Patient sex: M
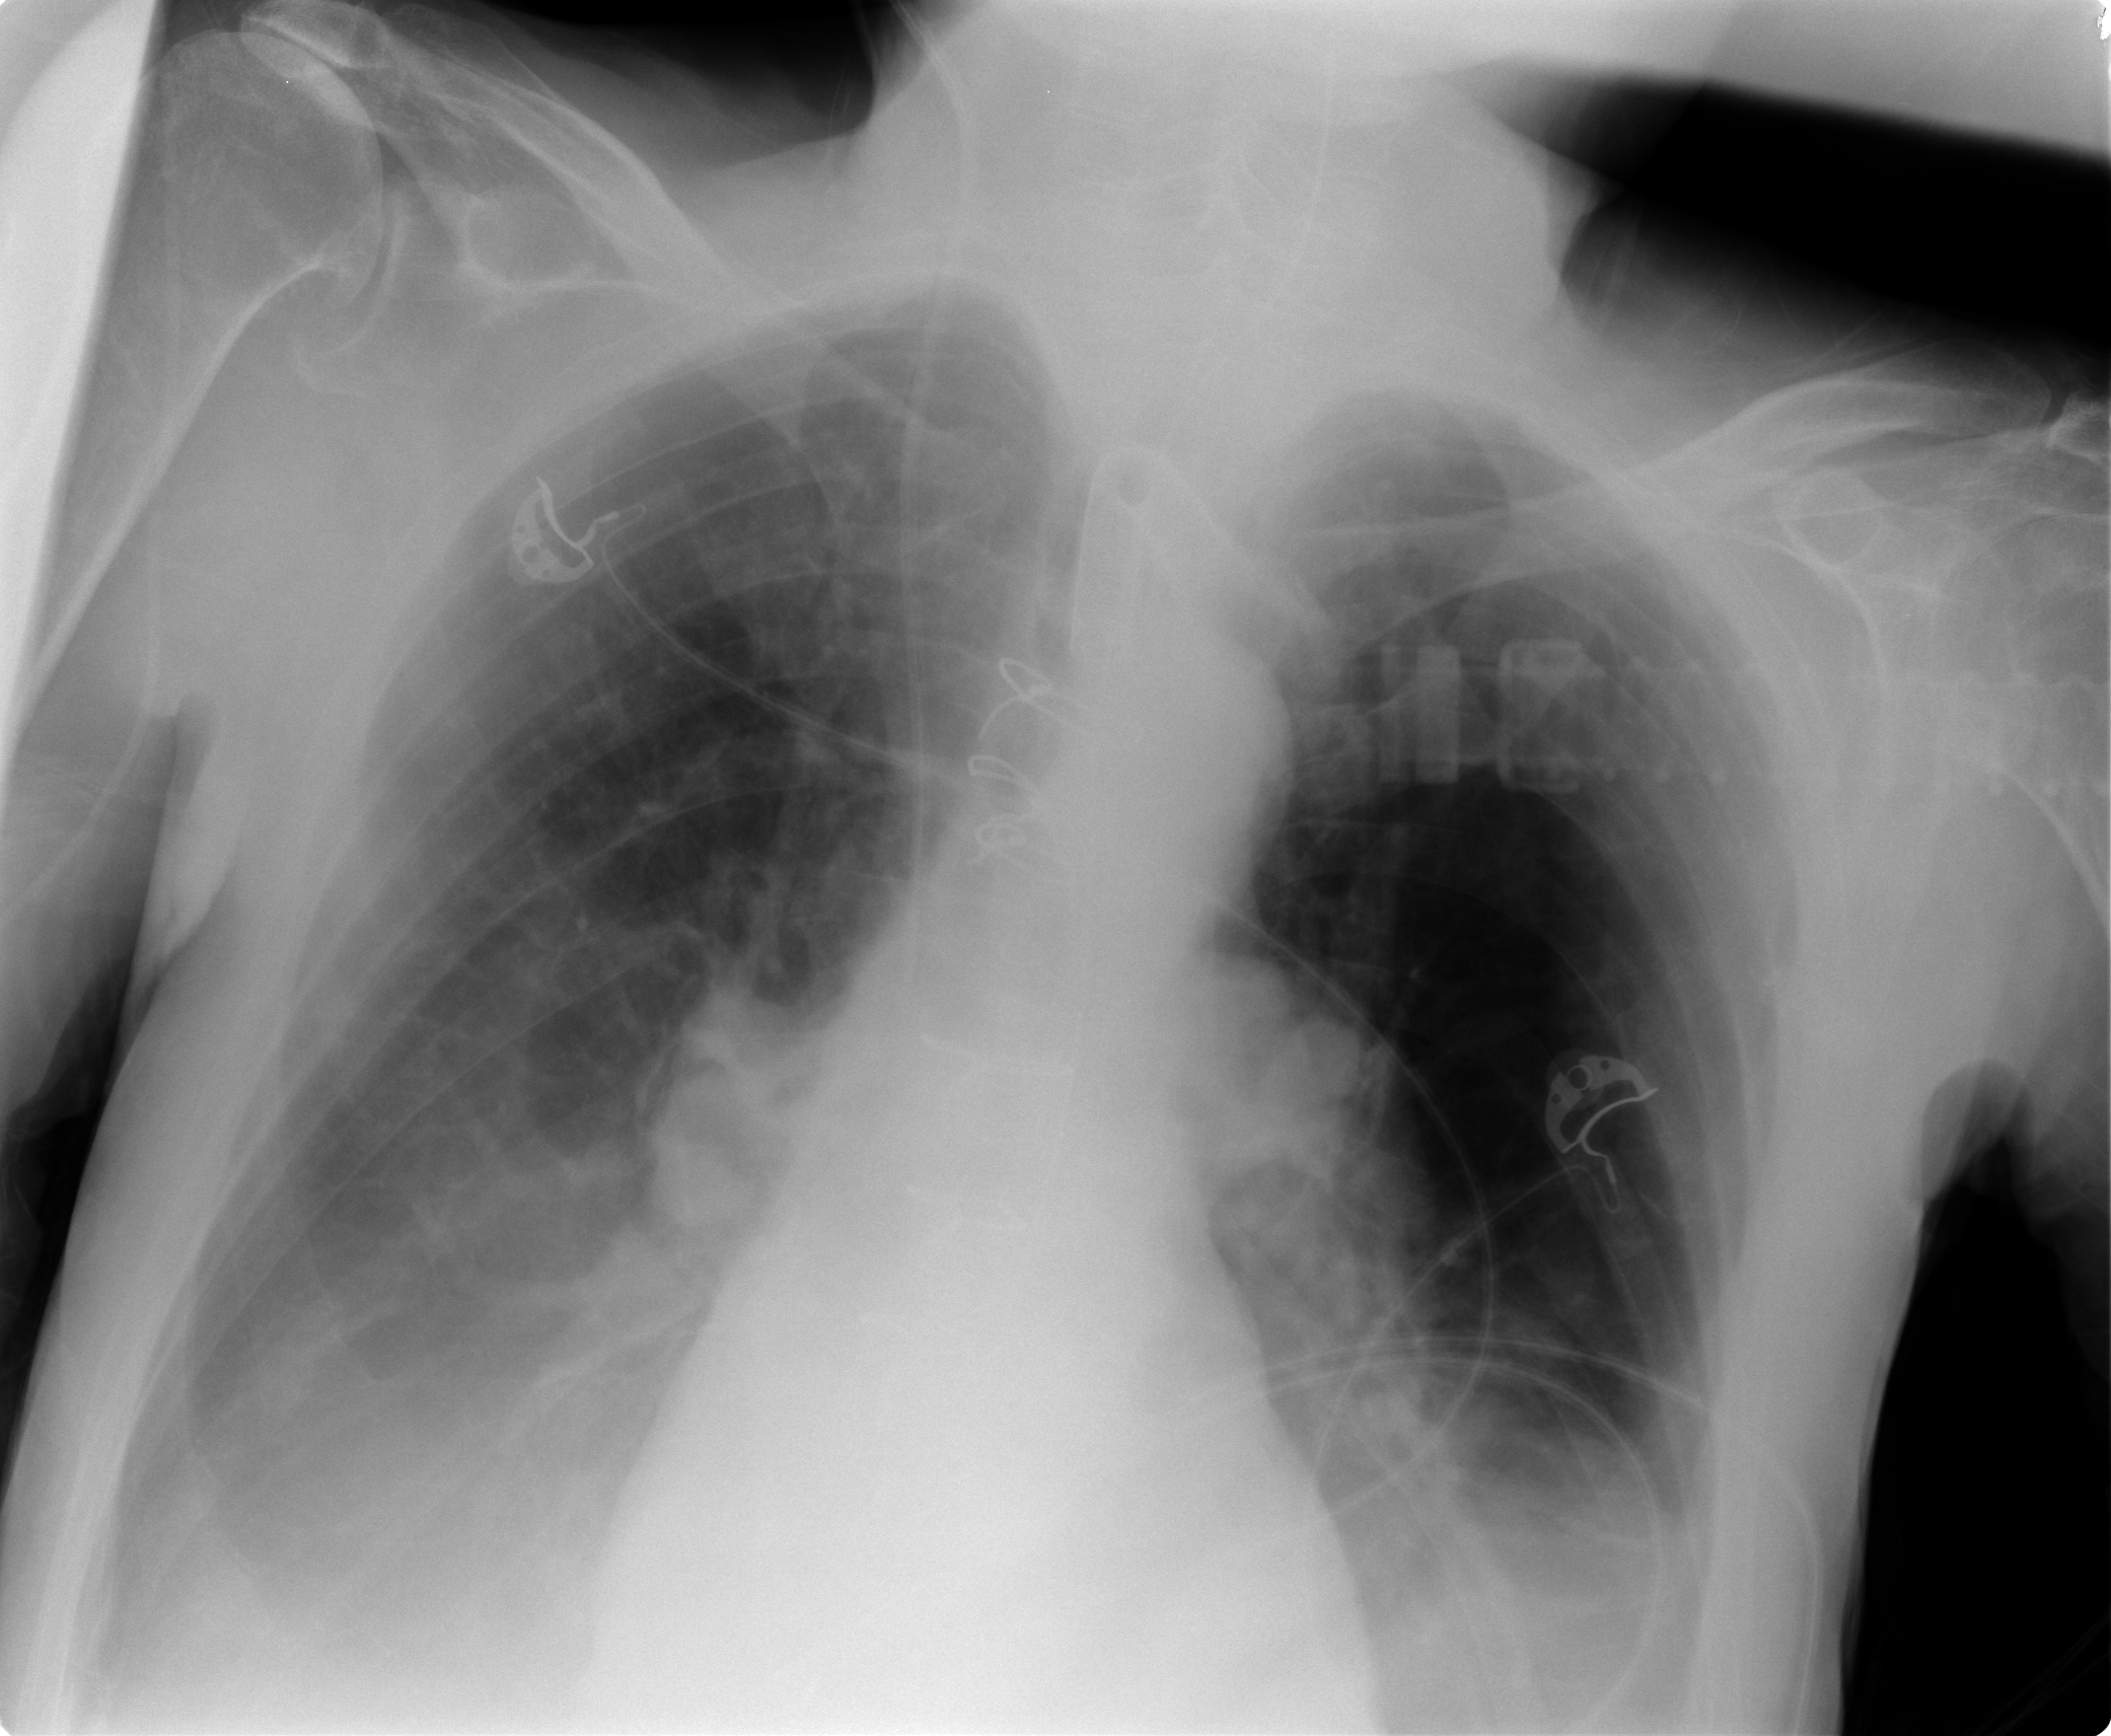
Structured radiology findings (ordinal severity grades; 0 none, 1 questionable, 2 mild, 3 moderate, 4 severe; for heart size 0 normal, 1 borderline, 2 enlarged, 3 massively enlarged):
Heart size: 0
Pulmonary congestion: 1
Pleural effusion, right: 2
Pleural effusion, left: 2
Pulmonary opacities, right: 0
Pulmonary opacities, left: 0
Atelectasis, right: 2
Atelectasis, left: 2